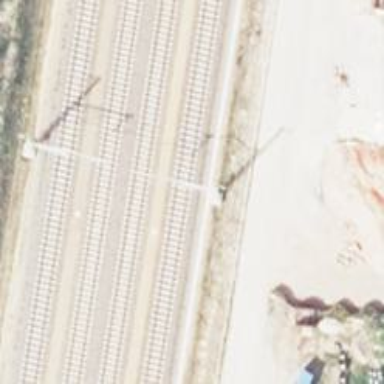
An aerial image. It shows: Railway milestone with catenary mast.